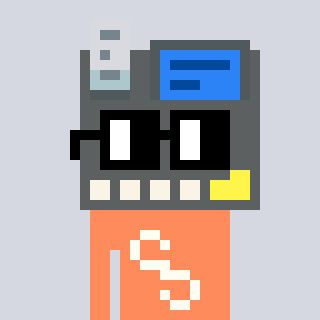
a pixel art character with square black glasses, a cash register-shaped head and a peachy-colored body on a cool background